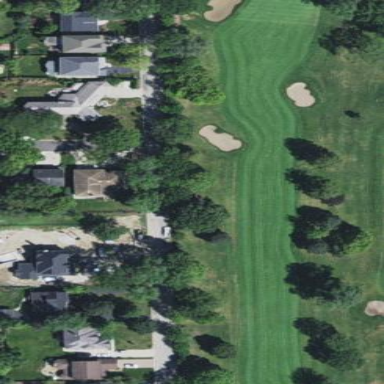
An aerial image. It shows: Well-maintained grassy area designated for golfing. It is mown fairway used for the sport of golf.